Interaction volume radius: 10 \u00c5
Interaction volume height: 35 \u00c5
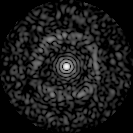
Disorder parameter: 0.8402